Question: I list process name in my program. First I use "EnumProcesses" to get all PID. Then I get Process name like this:
'''
hProcess = OpenProcess( PROCESS_QUERY_INFORMATION | PROCESS_VM_READ, FALSE, pid );
if( hProcess ) {
EnumProcessModules( hProcess, &hModule, sizeof(hModule), NULL);
GetModuleFileNameExW( hProcess, hModule, (LPWSTR)fileName, 100*sizeof(wchar_t) );
printf ("[%d] 0x%08X %d - %ws
", i, hProcess, pid, fileName);
}
'''
I can get all Process in winxp. But, in Win7, Some Process's handle is NULL, So I cannot get its infomation. like this:

I do not know why. Who can tell me why? Thank you.
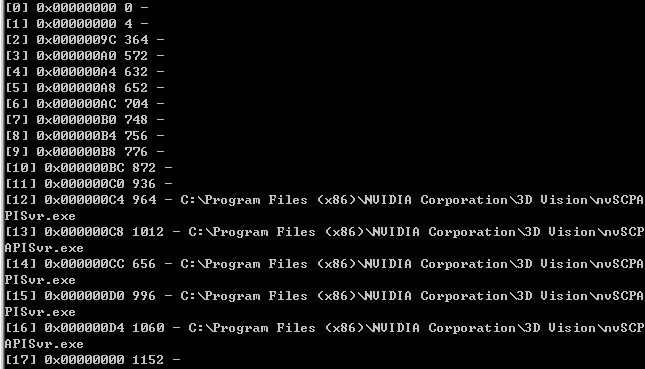
Answer: Either permissions (you need SEDebugPrivilege to enumerate all of them) or you're trying to enumerate 64 bit processes from a 32 bit process